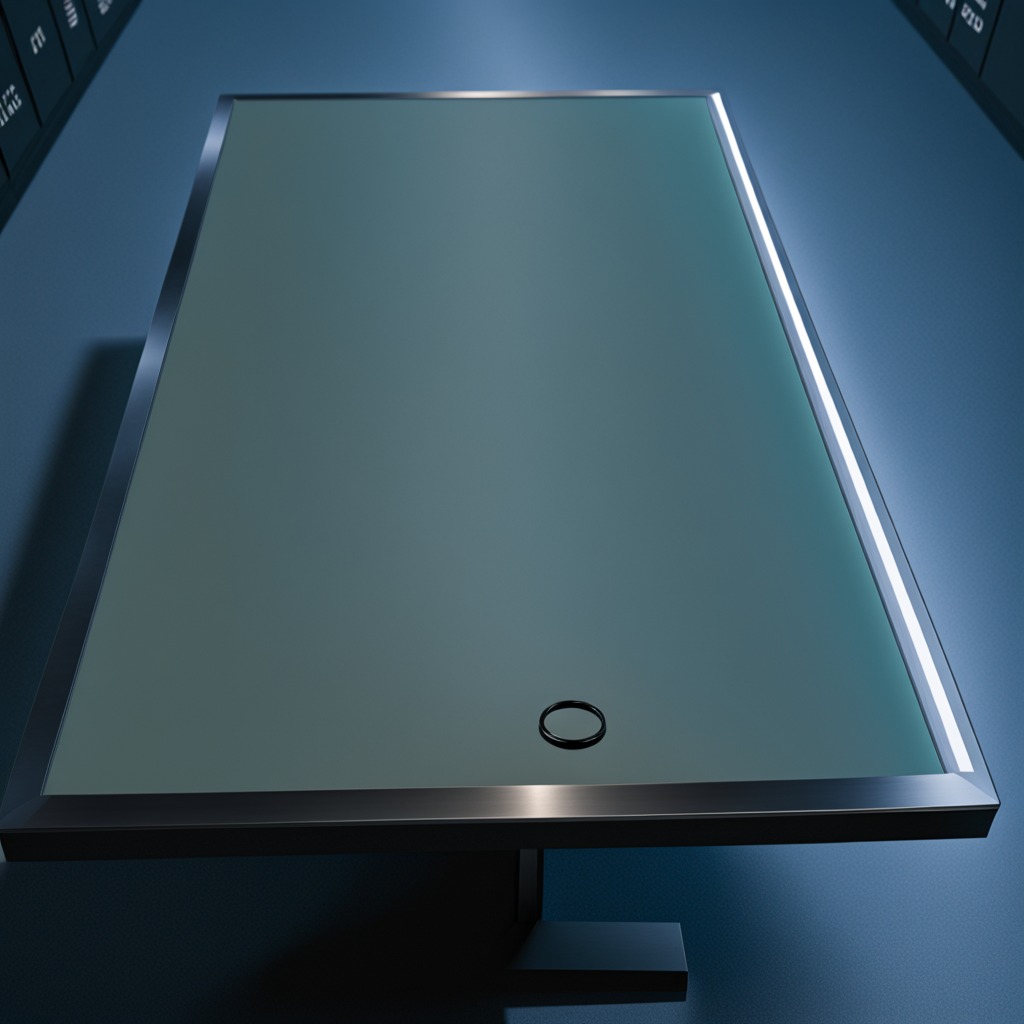
A rubber O-ring is lying on a clean empty table in a railway signal maintenance room lit by harsh overhead fluorescents.